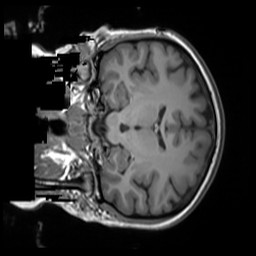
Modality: T1w
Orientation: coronal
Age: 29
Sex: female
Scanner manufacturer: siemens
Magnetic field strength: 3 T
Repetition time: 1.55 s
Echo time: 0.00234 s